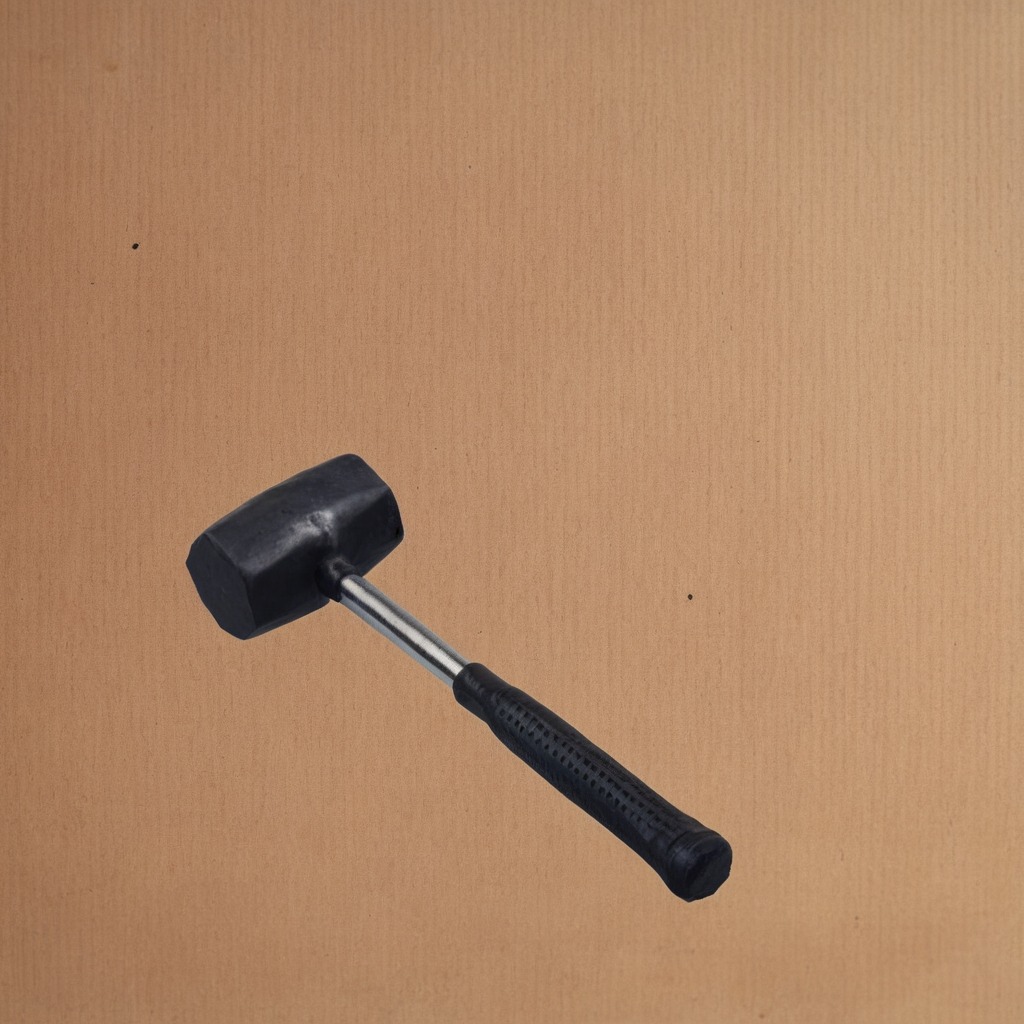
A hammer is lying on a cardboard box surface in an outdoor workshop during daytime bright natural light soft shadows slightly creased but